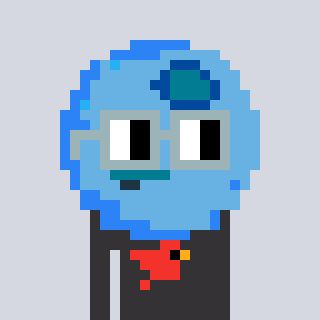
a pixel art character with square dark gray glasses, a blueberry-shaped head and a grayscale-colored body on a cool background